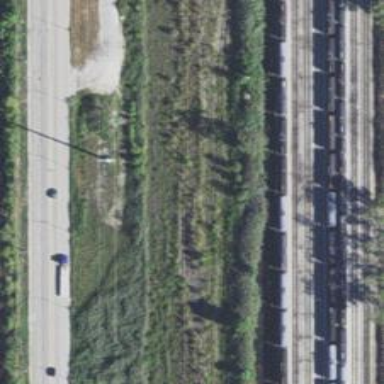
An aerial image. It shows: Abandoned railway.